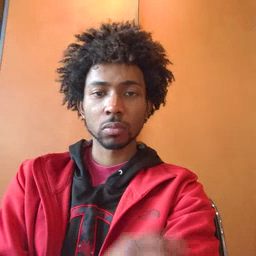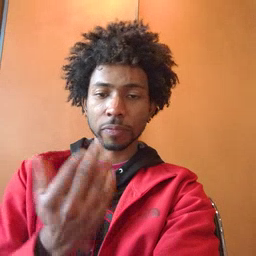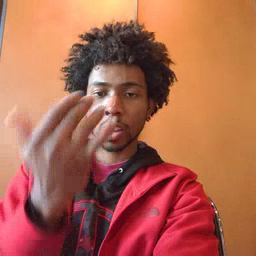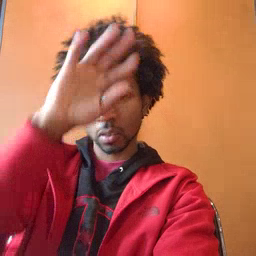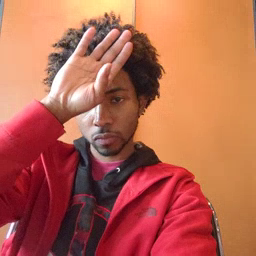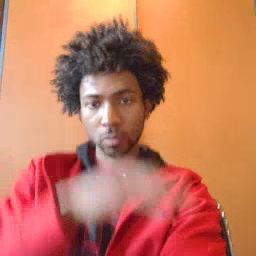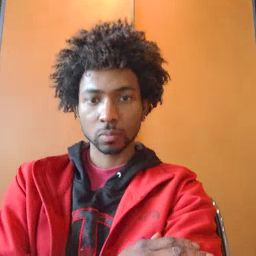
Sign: fireman